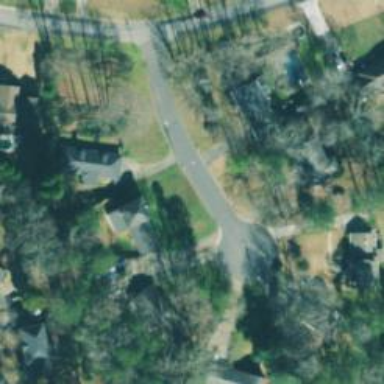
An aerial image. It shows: Driveway.